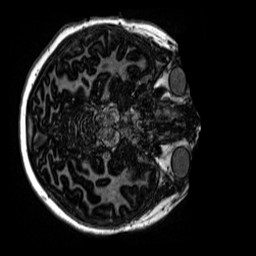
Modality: MP2RAGE
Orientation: axial
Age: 12
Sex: male
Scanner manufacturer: siemens
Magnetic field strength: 3 T
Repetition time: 4 s
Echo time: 0.00299 s